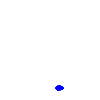
Particle: electron